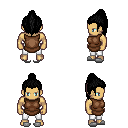
a pixel art fantasy rpg character, male body template, human, tanned skin, brown tunic, white pants, black long topknot hairstyle, white slippers, four views (front, back, left, right), 2x2 character sprite sheet, small pixel art, hard edges, no anti-aliasing